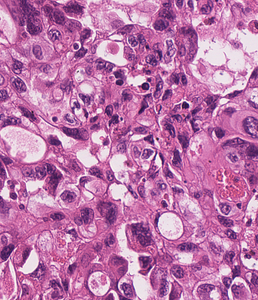
Tumor epithelial tissue: yes
Tumor-associated stroma tissue: no
Normal tissue: no